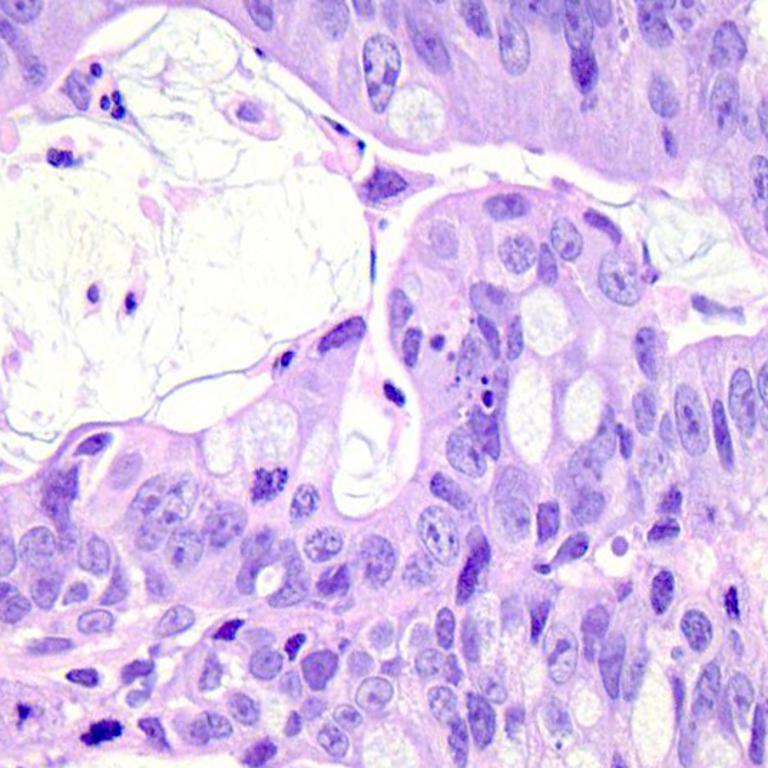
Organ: colon
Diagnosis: adenocarcinomas